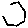
Label: hexagon